Field crop: maize
Growth stage: 2
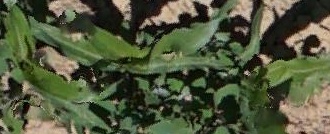
Species: maize